Frequency: 80000
Velocity: 0,248
Power: 3,5
Pulse duration: 0,0000001
Pass count: 1
Magnification: 10
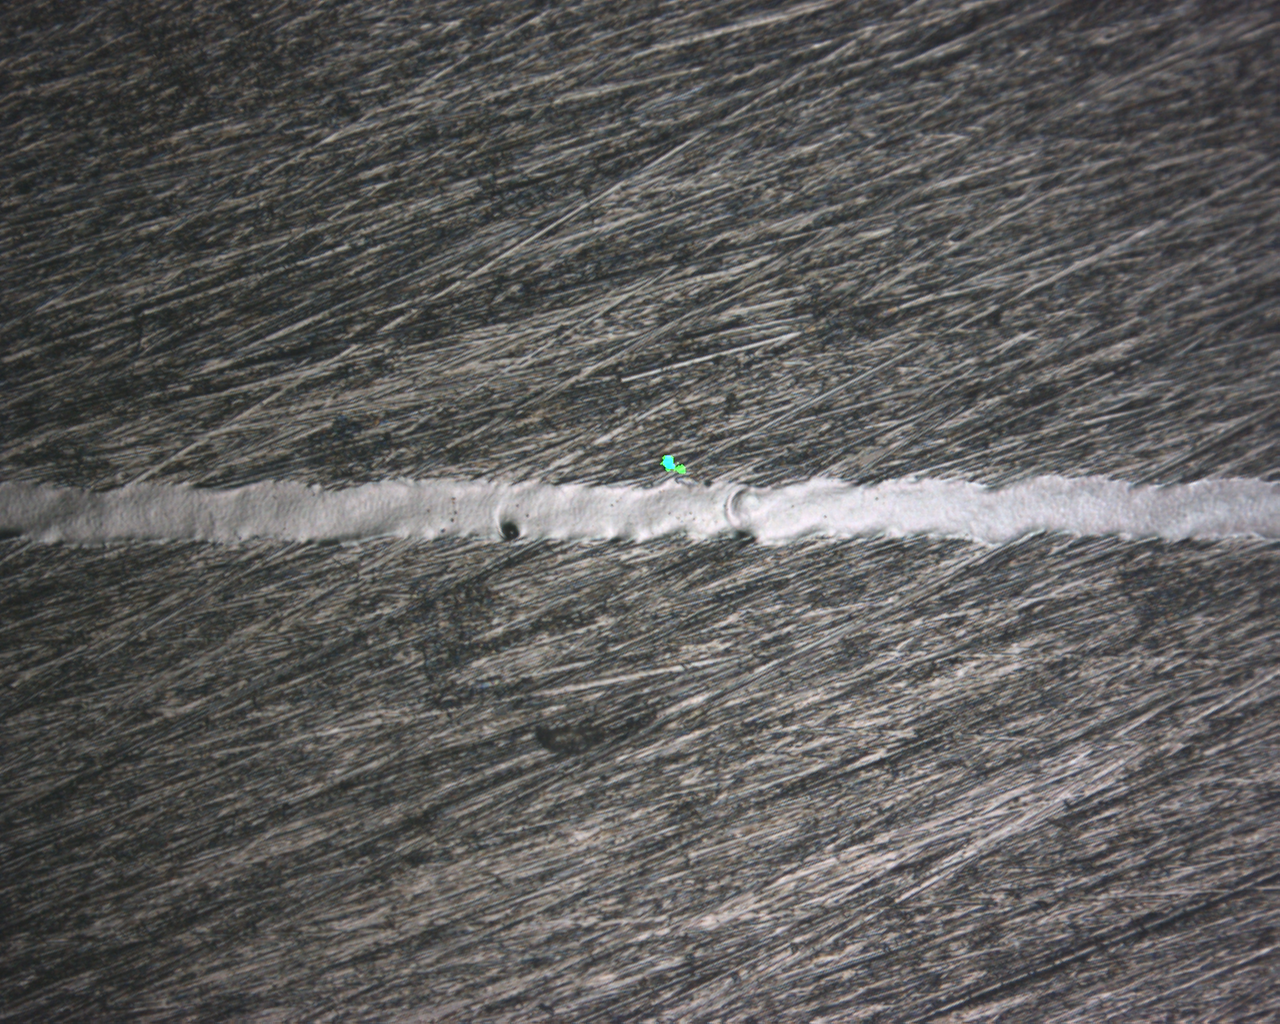
Measured width: 195.337
Other width: 5.266